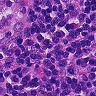
Metastatic tissue present: no